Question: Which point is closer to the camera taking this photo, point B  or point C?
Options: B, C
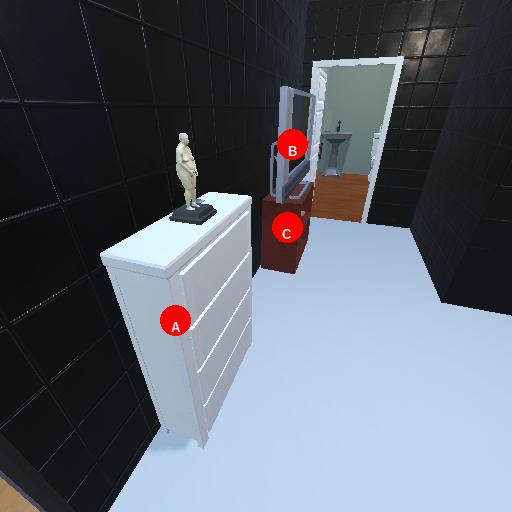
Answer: B